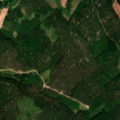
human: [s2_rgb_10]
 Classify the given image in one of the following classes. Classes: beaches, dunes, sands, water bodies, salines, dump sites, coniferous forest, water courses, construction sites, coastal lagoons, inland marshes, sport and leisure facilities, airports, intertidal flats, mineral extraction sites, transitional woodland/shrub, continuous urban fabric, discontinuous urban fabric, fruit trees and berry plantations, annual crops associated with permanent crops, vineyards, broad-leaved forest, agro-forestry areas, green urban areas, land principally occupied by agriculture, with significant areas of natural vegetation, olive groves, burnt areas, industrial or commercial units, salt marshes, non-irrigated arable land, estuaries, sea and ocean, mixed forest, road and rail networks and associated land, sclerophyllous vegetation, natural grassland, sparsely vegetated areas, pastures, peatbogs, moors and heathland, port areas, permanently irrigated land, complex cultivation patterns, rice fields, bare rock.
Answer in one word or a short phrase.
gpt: coniferous forest, mixed forest